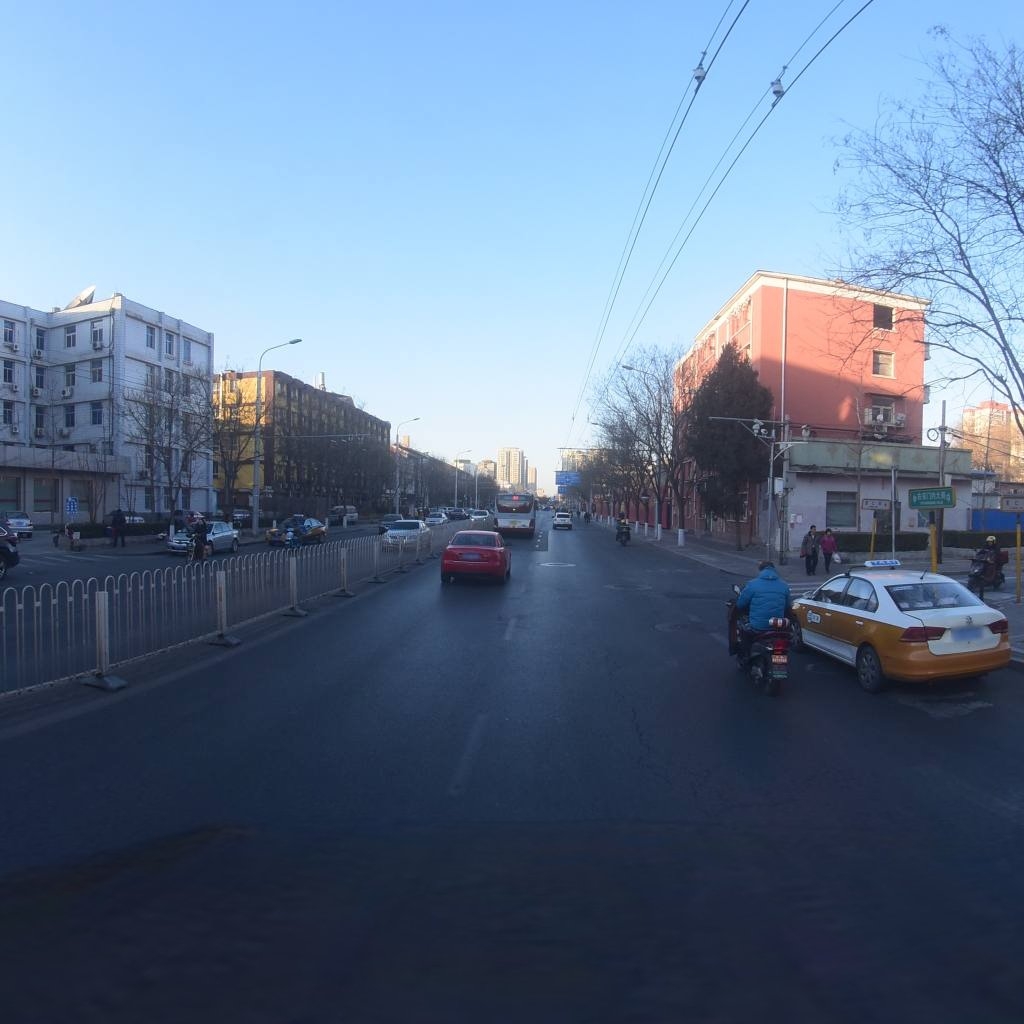
Region: Xicheng
Road damage annotations: manhole cover, manhole cover, manhole cover, longitudinal crack